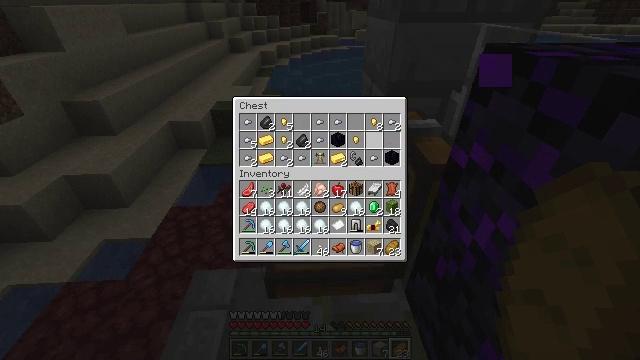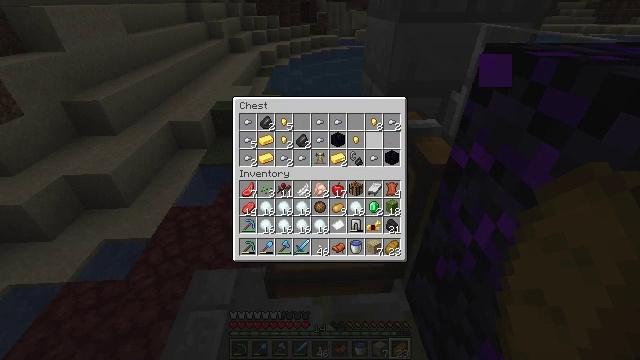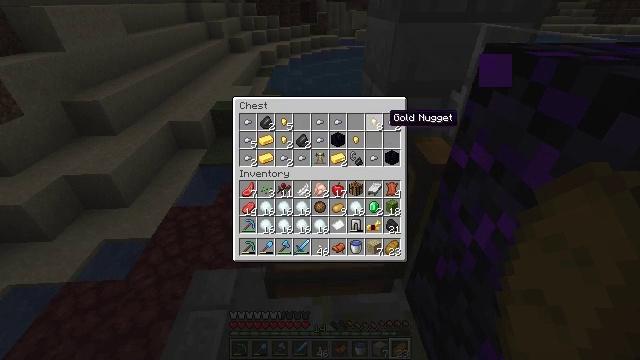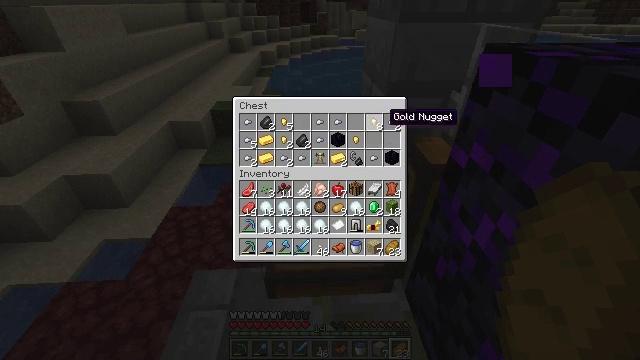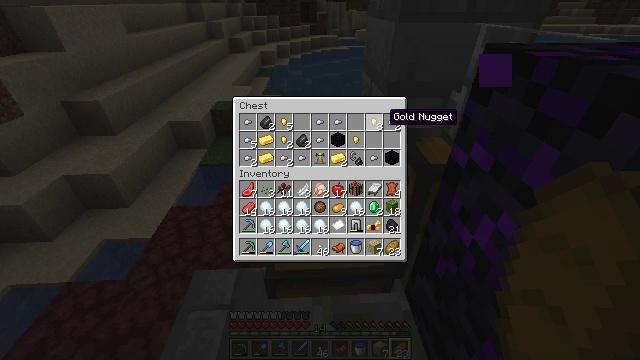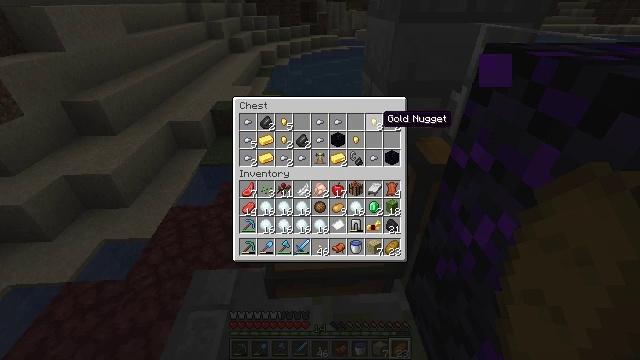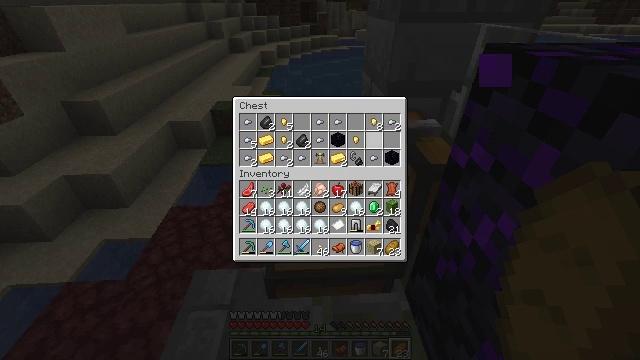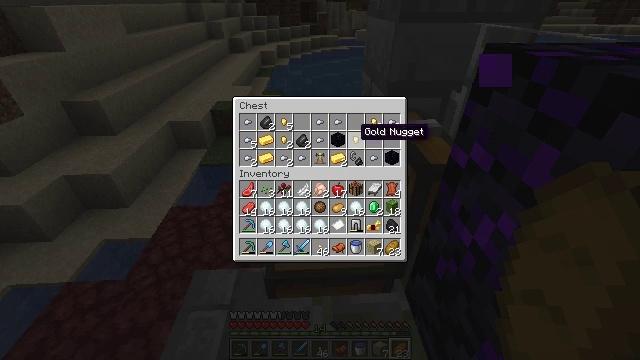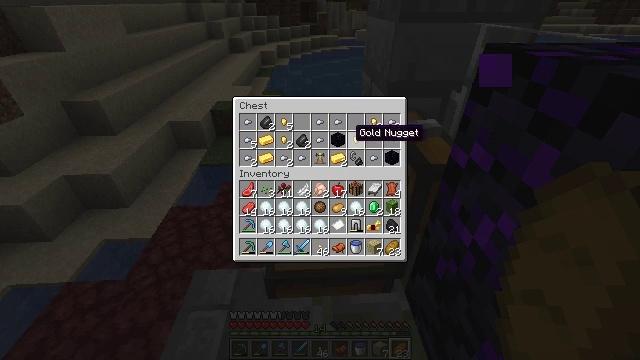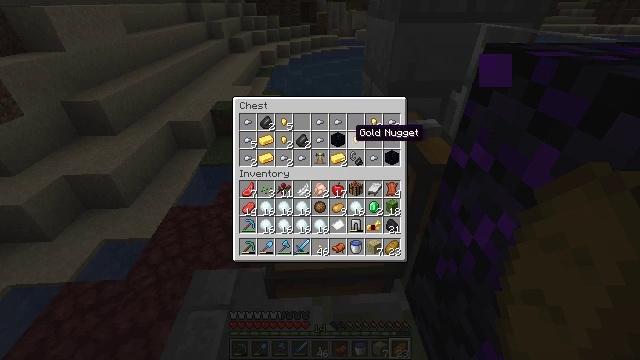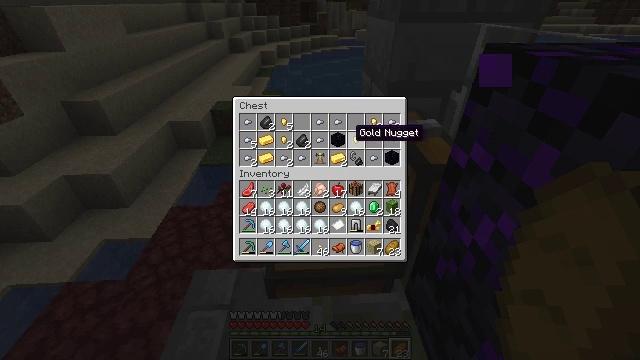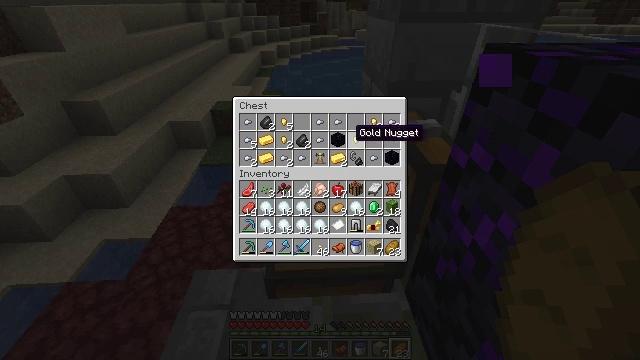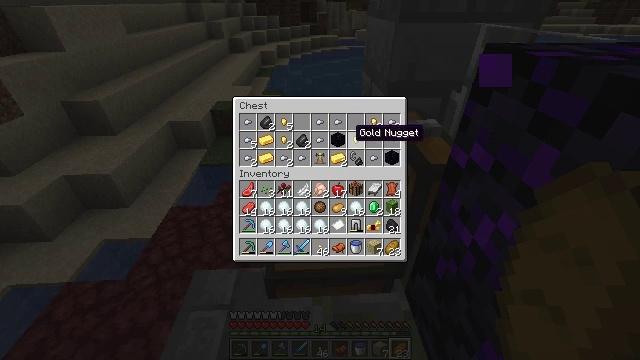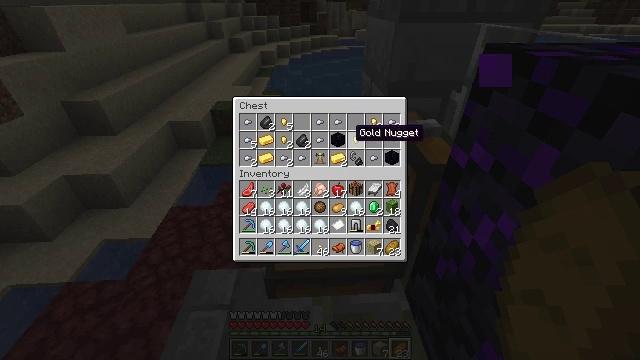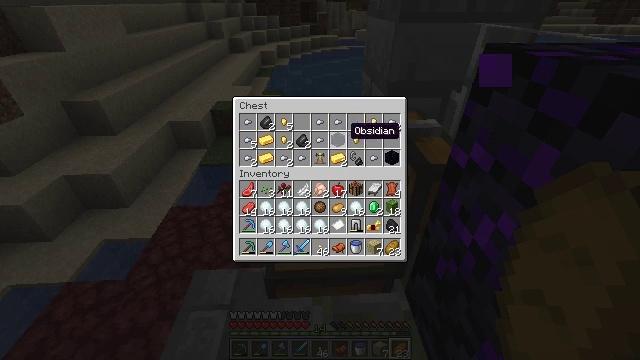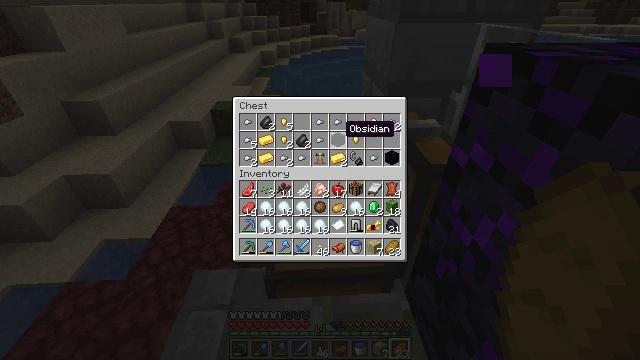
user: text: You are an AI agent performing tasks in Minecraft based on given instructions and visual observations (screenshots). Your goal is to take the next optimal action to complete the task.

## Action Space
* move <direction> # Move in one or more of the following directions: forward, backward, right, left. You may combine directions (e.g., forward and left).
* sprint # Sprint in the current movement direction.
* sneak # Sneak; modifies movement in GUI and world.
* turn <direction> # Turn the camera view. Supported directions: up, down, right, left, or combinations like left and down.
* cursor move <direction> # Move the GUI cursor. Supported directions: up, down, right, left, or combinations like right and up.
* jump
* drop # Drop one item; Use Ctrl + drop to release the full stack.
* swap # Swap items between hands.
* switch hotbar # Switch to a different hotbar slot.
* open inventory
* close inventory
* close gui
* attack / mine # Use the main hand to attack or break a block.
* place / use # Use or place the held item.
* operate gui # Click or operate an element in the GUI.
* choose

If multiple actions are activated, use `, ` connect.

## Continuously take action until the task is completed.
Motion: motion action
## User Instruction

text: Remove a snowball from the inventory.
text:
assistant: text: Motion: no_op
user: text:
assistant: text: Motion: no_op
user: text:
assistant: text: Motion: no_op
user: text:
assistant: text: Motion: no_op
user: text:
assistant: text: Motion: no_op
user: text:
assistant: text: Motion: cursor move left
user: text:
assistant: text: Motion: cursor move left
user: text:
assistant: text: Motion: no_op
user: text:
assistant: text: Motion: no_op
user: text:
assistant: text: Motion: no_op
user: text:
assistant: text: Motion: no_op
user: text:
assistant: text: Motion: no_op
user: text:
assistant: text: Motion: no_op
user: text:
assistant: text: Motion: no_op
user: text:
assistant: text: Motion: no_op
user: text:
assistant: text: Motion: no_op
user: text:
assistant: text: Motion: no_op
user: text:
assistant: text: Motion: no_op
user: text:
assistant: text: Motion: cursor move left
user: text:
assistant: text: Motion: cursor move left
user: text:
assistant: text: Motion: cursor move left
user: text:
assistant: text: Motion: cursor move left
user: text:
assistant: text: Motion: no_op
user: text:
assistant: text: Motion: no_op
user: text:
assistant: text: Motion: cursor move left
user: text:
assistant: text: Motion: no_op
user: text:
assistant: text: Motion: no_op
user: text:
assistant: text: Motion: no_op
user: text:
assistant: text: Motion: cursor move right and down
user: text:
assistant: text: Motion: cursor move right and down